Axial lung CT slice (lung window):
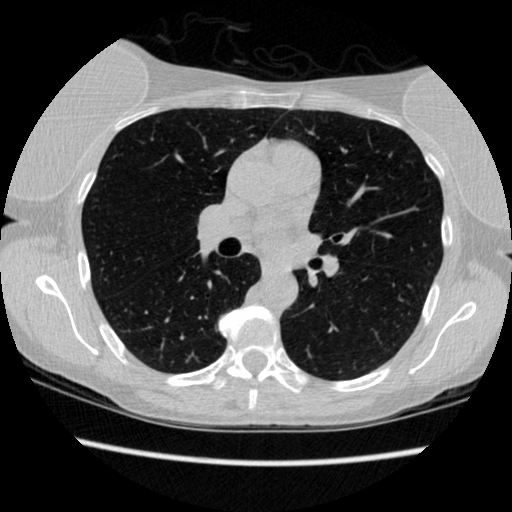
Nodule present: no